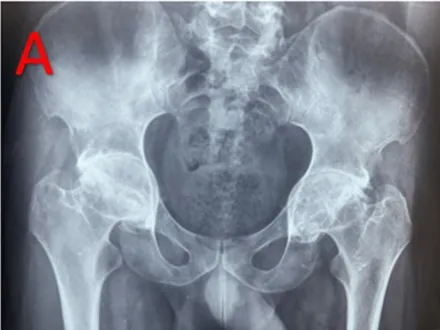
Radiographic assessment of case 1. A: X-ray of the pelvis showing bilateral coxarthritis at the ankylosis stage.
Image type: radiology (x_ray)